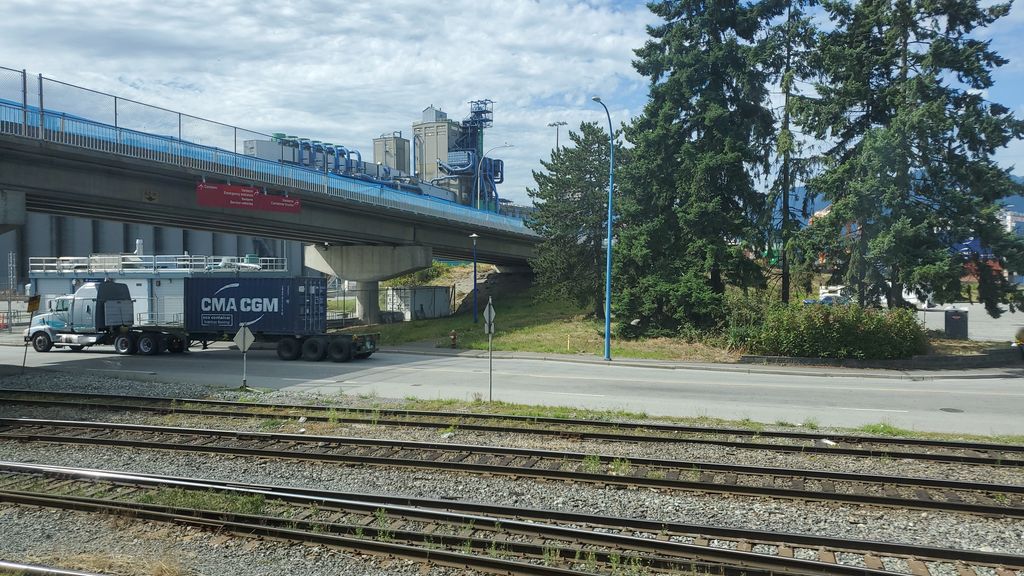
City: vancouver